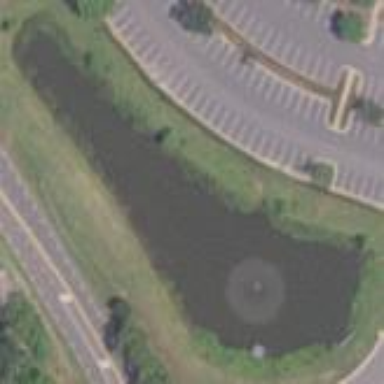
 creating natural and serene environment."